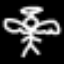
Label: angel